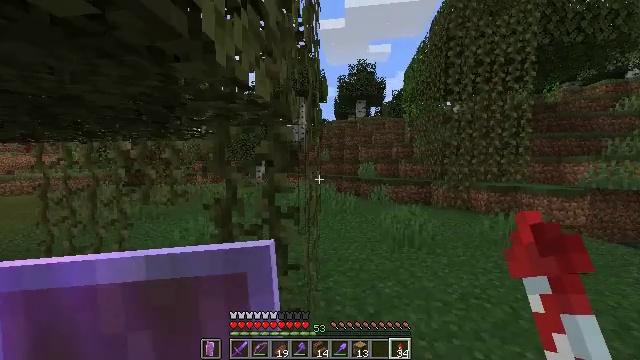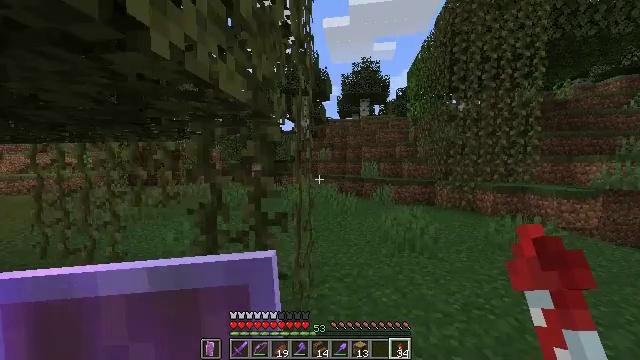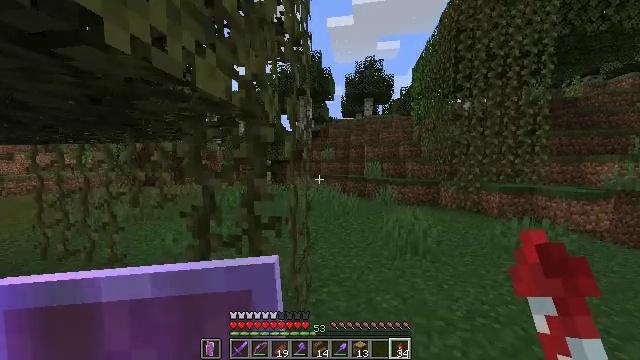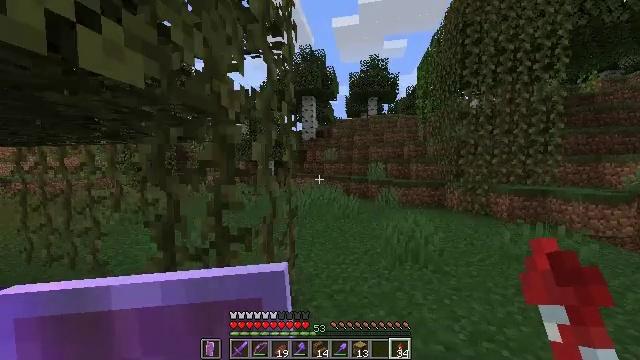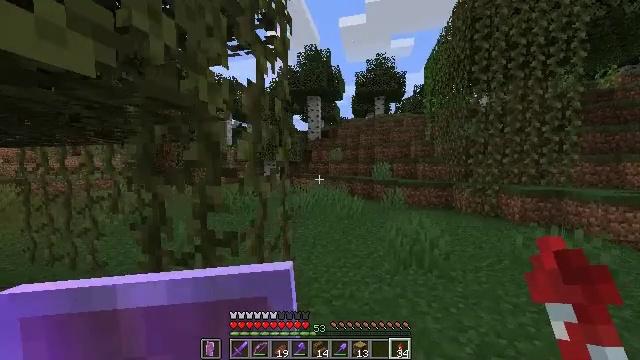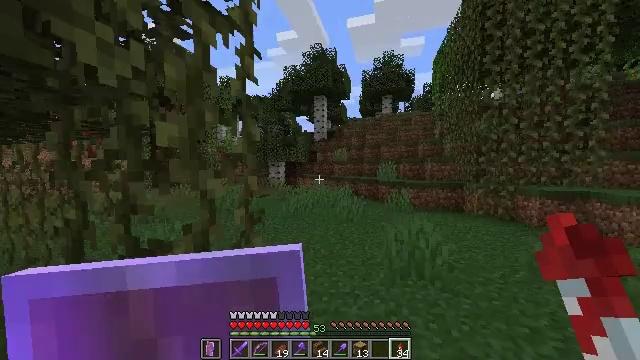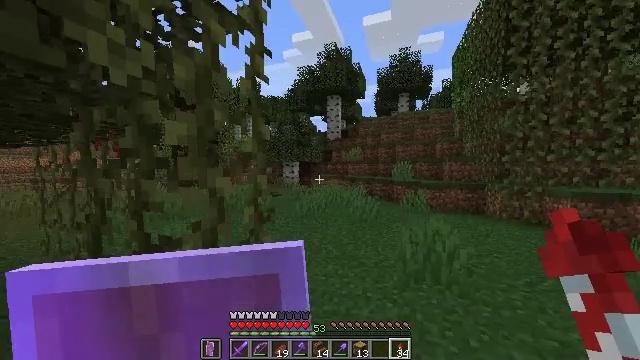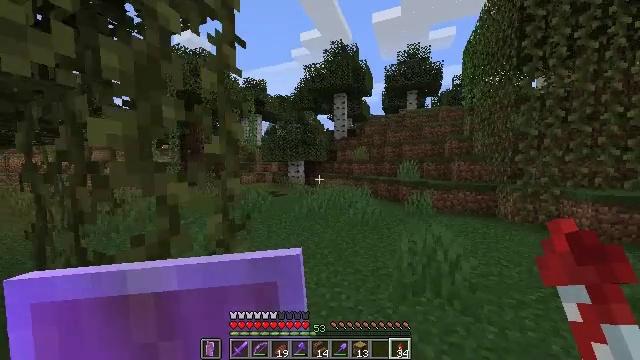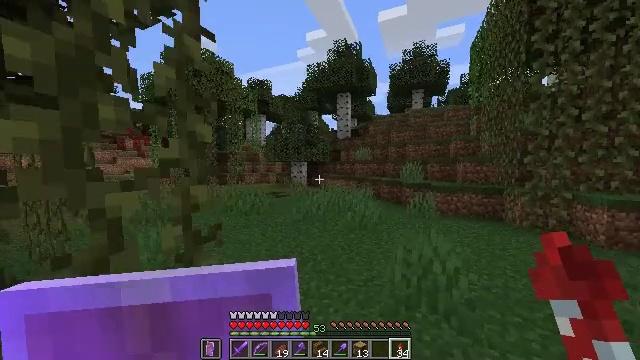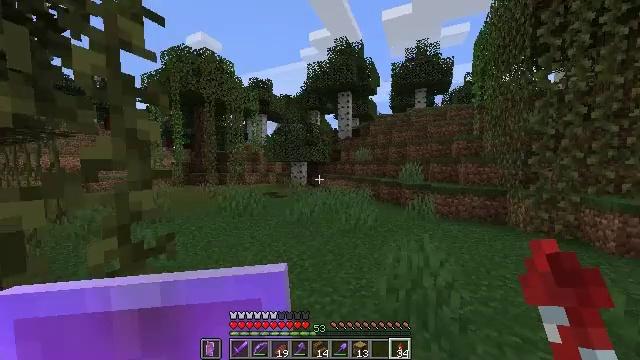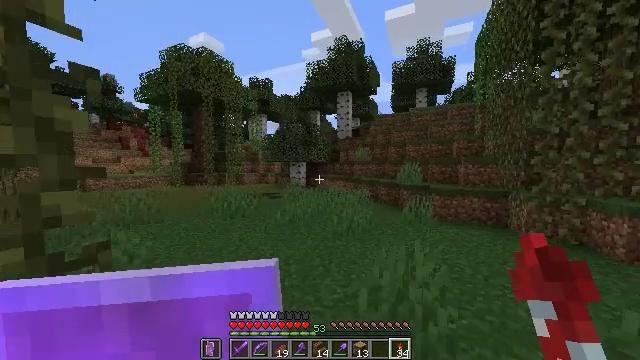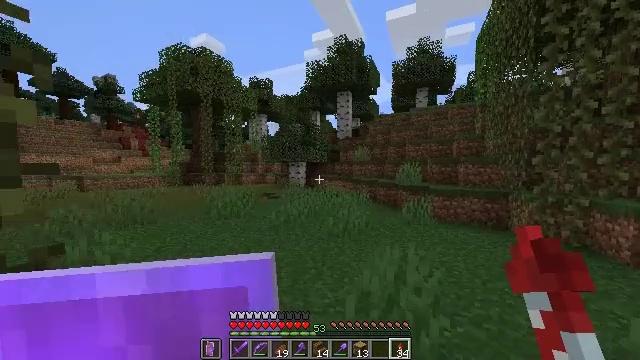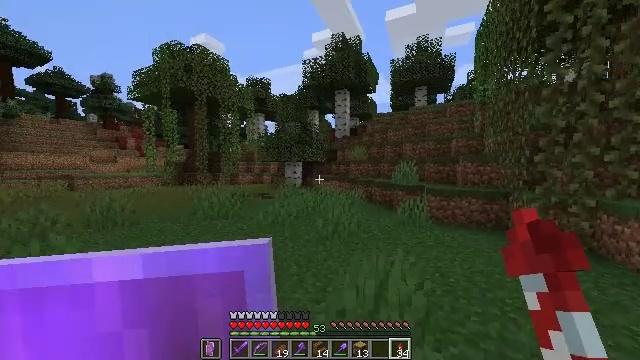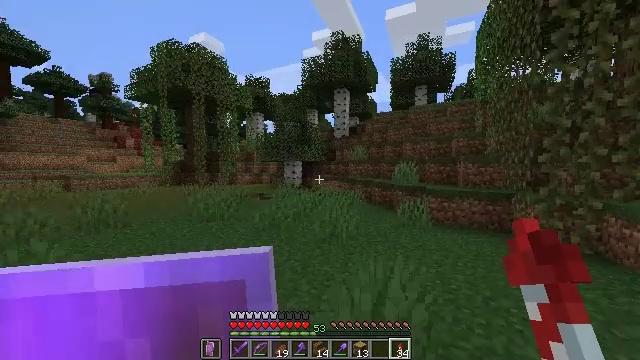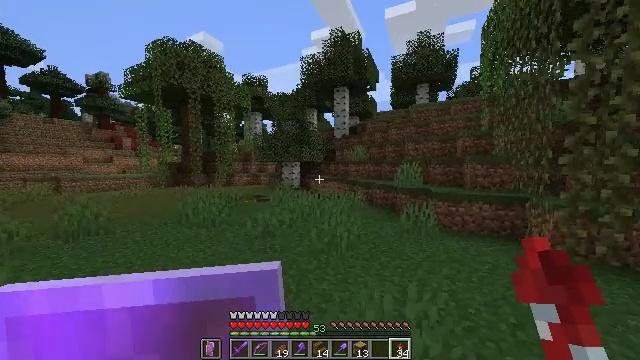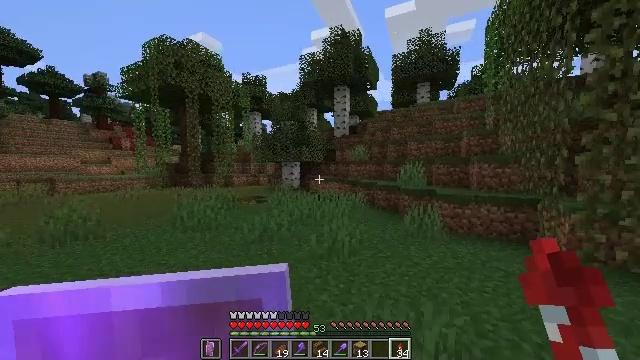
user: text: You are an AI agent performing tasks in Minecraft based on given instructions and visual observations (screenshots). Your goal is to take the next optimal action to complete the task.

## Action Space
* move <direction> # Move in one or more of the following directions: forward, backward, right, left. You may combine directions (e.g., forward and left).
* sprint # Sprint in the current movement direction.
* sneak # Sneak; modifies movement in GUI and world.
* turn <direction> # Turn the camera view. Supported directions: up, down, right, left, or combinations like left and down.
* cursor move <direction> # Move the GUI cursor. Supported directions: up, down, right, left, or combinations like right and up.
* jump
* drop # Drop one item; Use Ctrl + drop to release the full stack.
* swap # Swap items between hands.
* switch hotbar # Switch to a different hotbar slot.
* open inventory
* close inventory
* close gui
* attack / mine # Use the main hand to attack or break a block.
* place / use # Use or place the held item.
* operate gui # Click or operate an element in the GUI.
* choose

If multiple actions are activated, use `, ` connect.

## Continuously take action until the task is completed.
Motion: motion action
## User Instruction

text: Collect spruce log for building materials.
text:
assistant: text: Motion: move forward and move right, sprint, turn left
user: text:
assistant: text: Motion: move forward and move right, sprint, turn left
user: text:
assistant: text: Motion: move forward and move right, sprint, turn left
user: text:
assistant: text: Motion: move forward and move right, sprint, turn left
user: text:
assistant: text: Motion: move forward and move right, sprint, turn left
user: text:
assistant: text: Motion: move forward and move right, sprint, turn left
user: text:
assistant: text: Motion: move forward and move right, sprint, turn left
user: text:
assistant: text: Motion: move forward and move right, sprint, turn left
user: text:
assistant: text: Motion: move forward and move right, sprint
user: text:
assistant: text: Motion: move forward and move right, sprint
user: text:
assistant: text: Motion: move forward and move right, sprint
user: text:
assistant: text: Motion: move forward, sprint
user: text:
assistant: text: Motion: move forward, sprint
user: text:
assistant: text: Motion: move forward, sprint
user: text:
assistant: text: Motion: move forward, sprint
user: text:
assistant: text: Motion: move forward, sprint
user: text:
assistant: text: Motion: move forward, sprint
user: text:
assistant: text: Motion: move forward, sprint
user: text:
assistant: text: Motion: move forward, sprint
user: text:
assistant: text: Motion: move forward, sprint
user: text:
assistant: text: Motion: move forward, sprint
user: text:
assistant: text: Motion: move forward, sprint
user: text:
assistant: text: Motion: move forward, sprint, turn left
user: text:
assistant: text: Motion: move forward, sprint, turn left
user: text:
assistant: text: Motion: move forward, sprint, turn left
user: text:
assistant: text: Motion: move forward, sprint, turn left
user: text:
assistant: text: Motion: move forward, sprint, turn left
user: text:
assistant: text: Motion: move forward, sprint
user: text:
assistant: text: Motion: move forward, sprint
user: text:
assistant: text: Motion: move forward, sprint